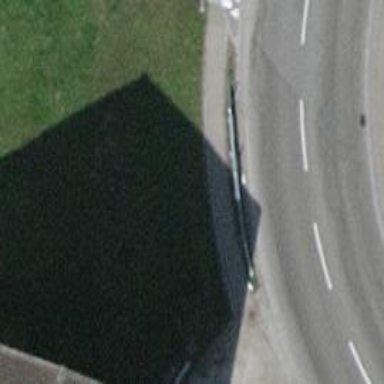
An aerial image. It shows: Guard rail.